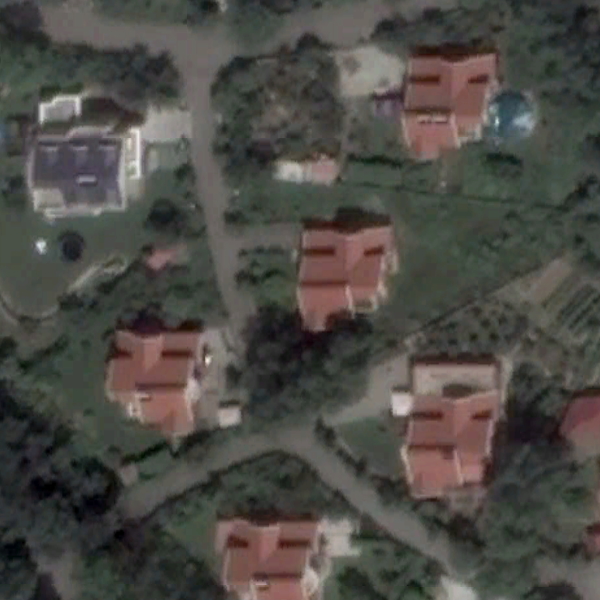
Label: MediumResidential